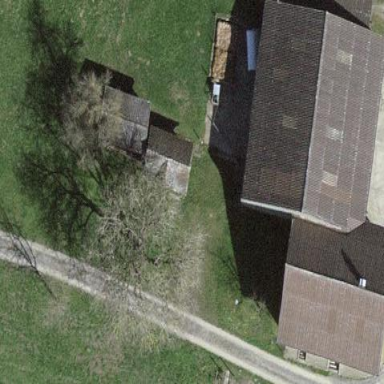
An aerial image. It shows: Farmyard area.